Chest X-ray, PA view. Patient: 69 years old, sex F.
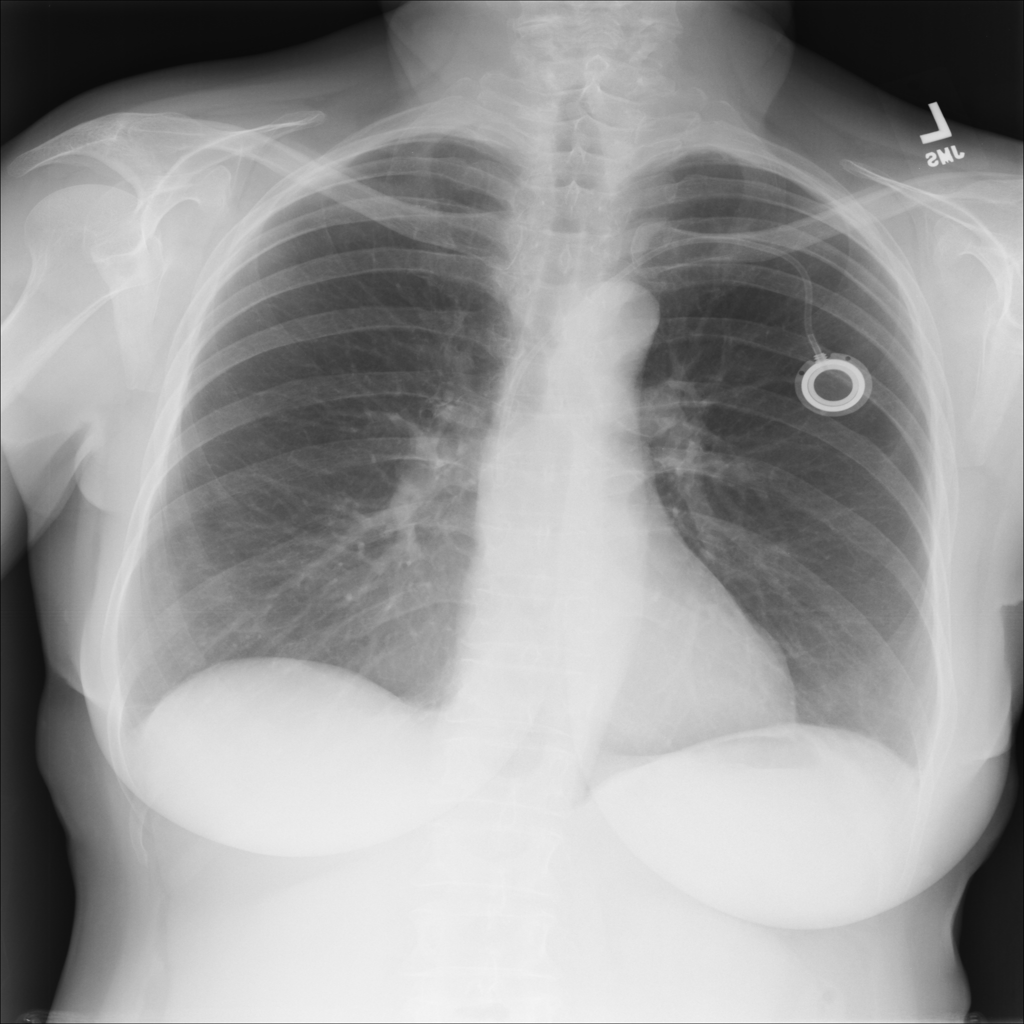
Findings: No Finding